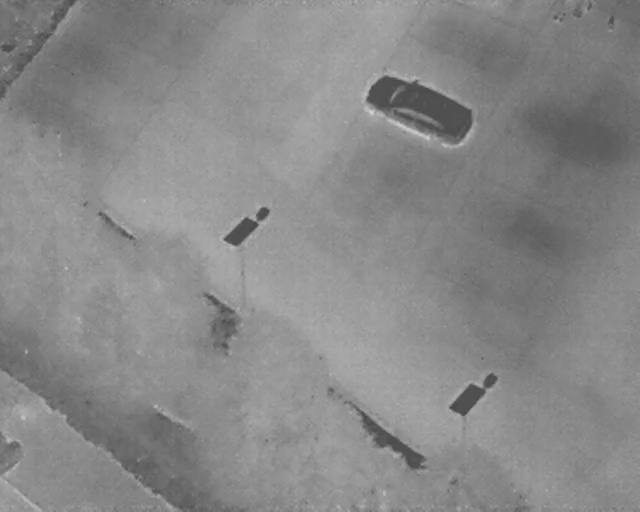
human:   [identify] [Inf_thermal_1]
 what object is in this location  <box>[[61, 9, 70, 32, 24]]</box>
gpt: <ref>1 large car at the top</ref>